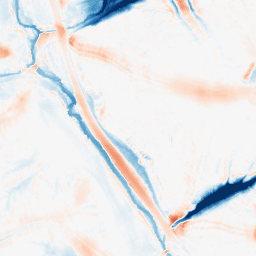
Category: morphological
Decomposition family: morphological
Decomposition parameters: operation: average
size: 20
Upsampling method: cubic_catmull_rom
Upsampling parameters: scale: 8
Upsampling scale: 8